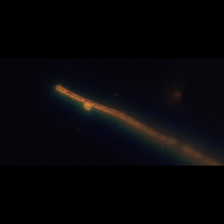
Taxon: Leptocylindrus
Group: Diatoms